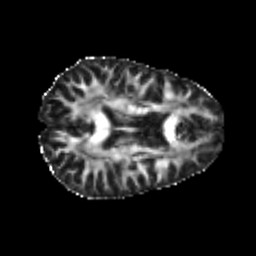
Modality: FA
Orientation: axial
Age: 24
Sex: female
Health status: healthy
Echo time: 0.074 s